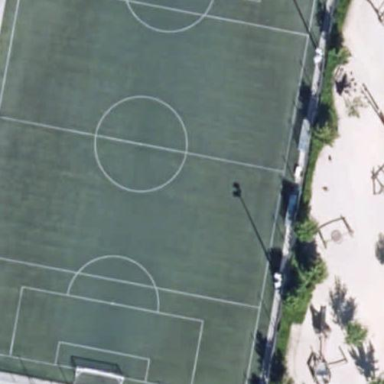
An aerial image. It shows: Soccer pitch for leisure land activities.